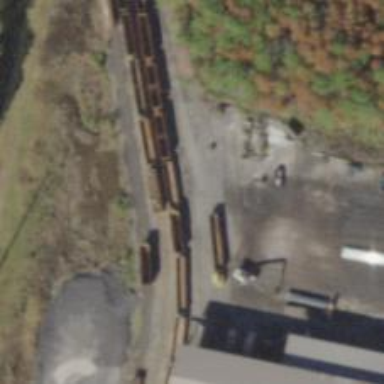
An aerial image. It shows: Rail spur service.